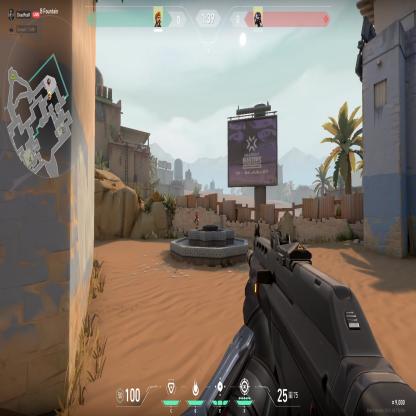
Label: enemy